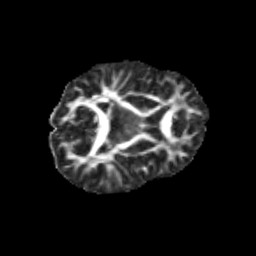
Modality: FA
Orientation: axial
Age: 11
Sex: male
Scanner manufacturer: siemens
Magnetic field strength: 3 T
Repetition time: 3.8 s
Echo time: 0.07 s